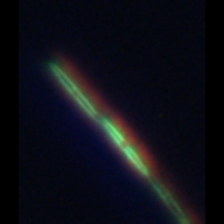
Taxon: Psuedo-nitzschia
Group: Diatoms